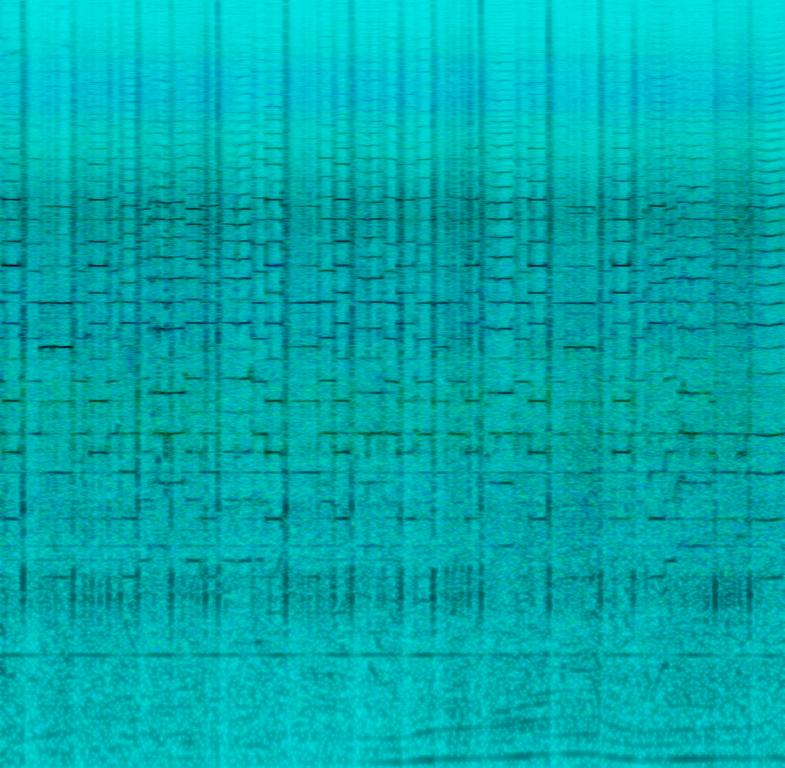
This audio contains someone playing bagpipes with something that sounds like a traditional piece. Someone is also playing a side drum snare along. This song may be playing on the street performed by buskers.